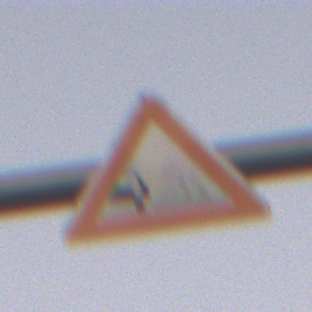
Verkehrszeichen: SplittSchotter
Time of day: SunriseSunset
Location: Outdoor (Nature)
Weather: Clear
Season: NotSpecified
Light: Natural